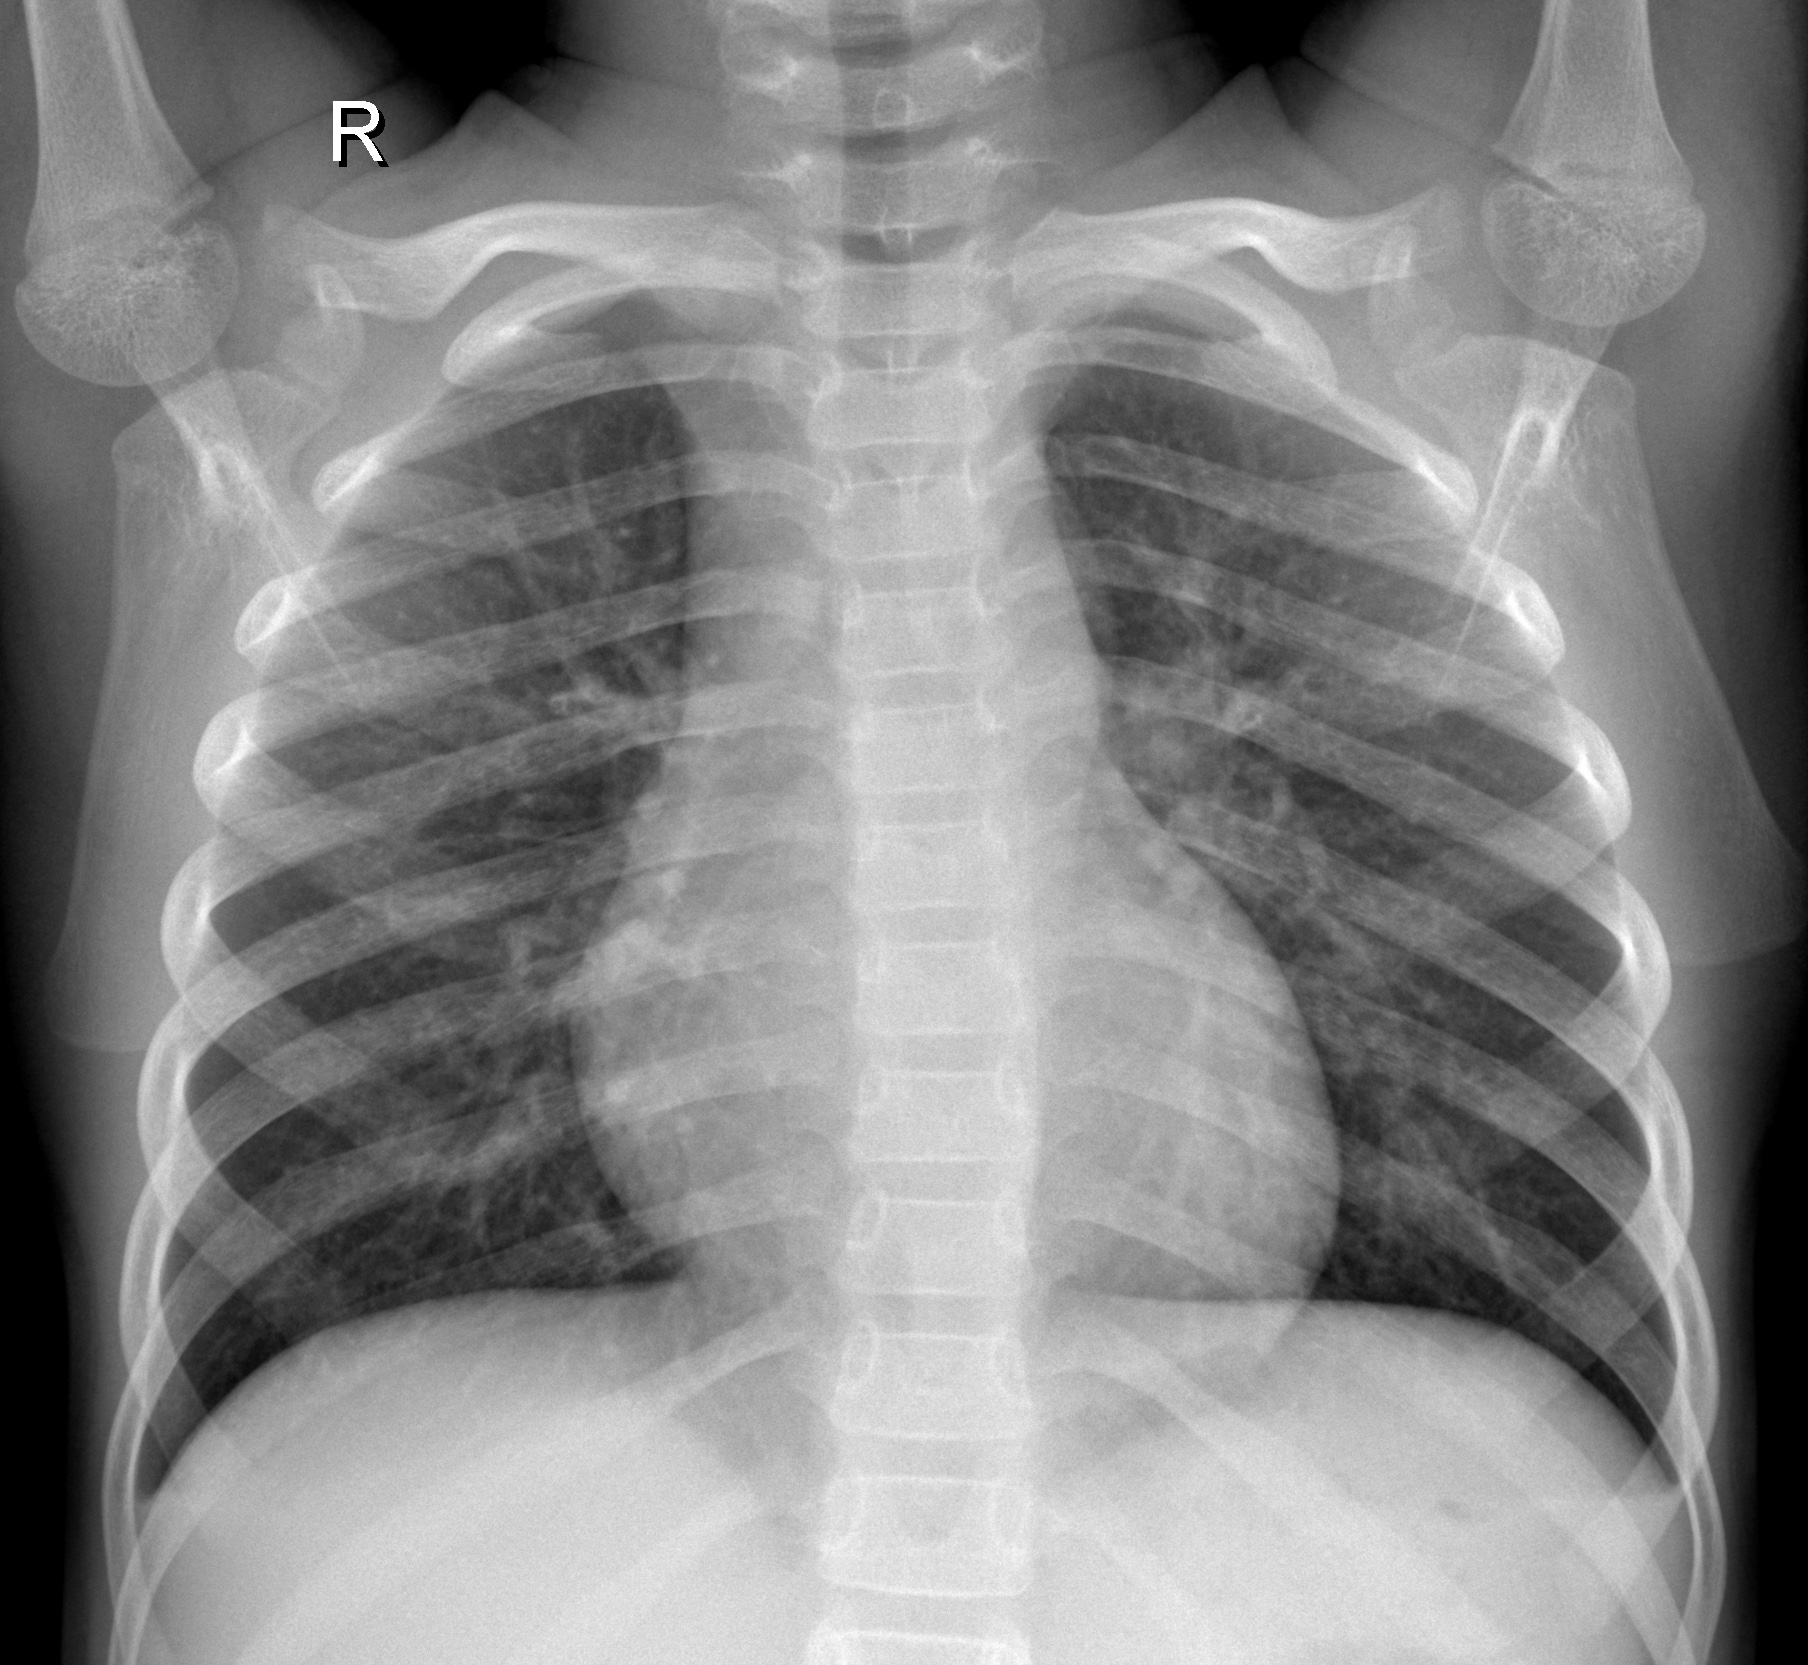
Diagnosis: NORMAL